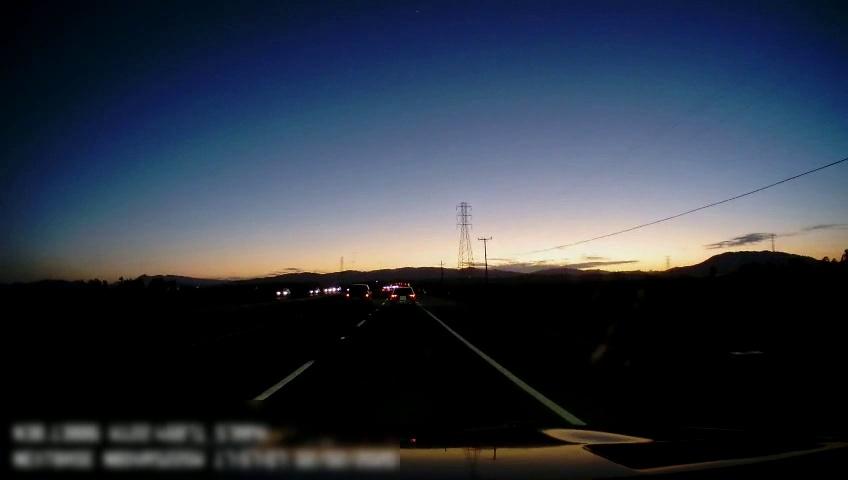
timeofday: Dusk/Dawn/Twilight
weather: Sunny
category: Drivable Space
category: Vehicles | Car
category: Vehicles | Car
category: Vehicles | SUV
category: Vehicles | Truck
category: Lanes | Current Lane
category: Lanes | Current Lane
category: Lanes | Alternate Lane